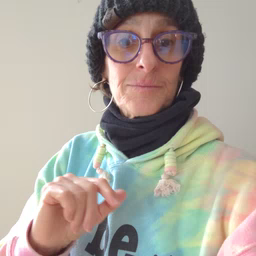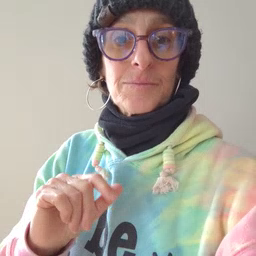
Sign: grass